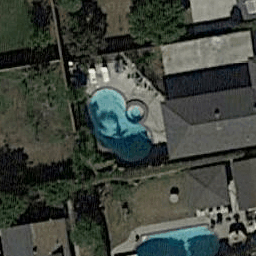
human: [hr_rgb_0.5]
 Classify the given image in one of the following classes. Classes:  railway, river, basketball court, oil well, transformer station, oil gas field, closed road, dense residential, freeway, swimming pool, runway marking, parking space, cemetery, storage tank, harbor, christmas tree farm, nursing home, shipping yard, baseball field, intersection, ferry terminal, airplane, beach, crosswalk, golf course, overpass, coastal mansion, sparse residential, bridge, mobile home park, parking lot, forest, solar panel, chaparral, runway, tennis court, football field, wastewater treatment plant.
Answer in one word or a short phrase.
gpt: swimming pool